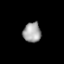
Tissue: lung
Cell type: Others
Senescence score: 0.2233
Nuclear area (px): 352
Mean DAPI intensity: 159.517